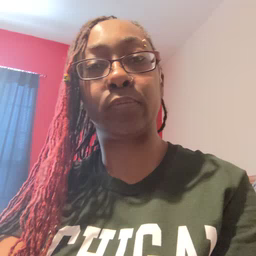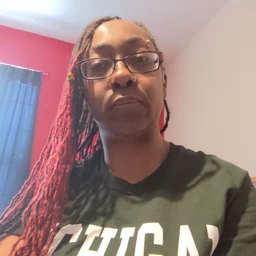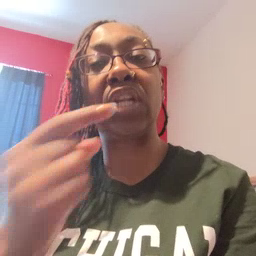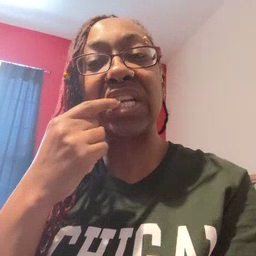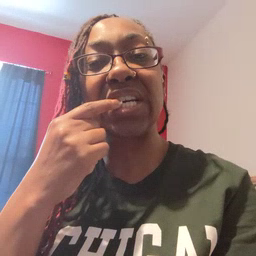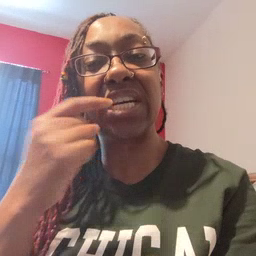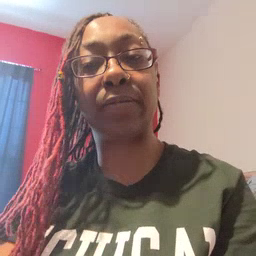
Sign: tooth